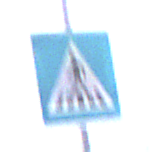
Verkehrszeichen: FussgaengerueberwegRechts
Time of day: SunriseSunset
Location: Outdoor (Suburban)
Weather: Clear
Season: NotSpecified
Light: Natural